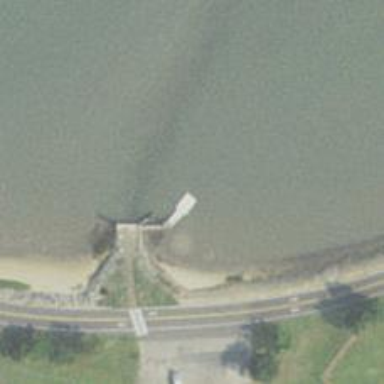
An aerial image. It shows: Man-made pier.